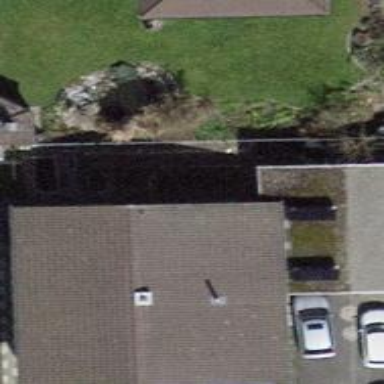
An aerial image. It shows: Garage.